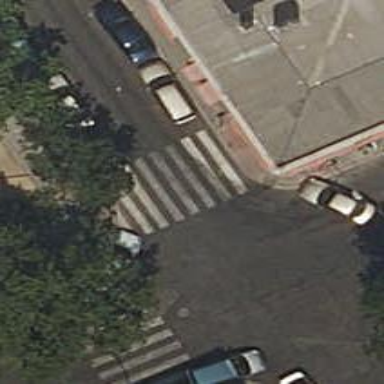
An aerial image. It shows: Uncontrolled road crossing.